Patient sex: M
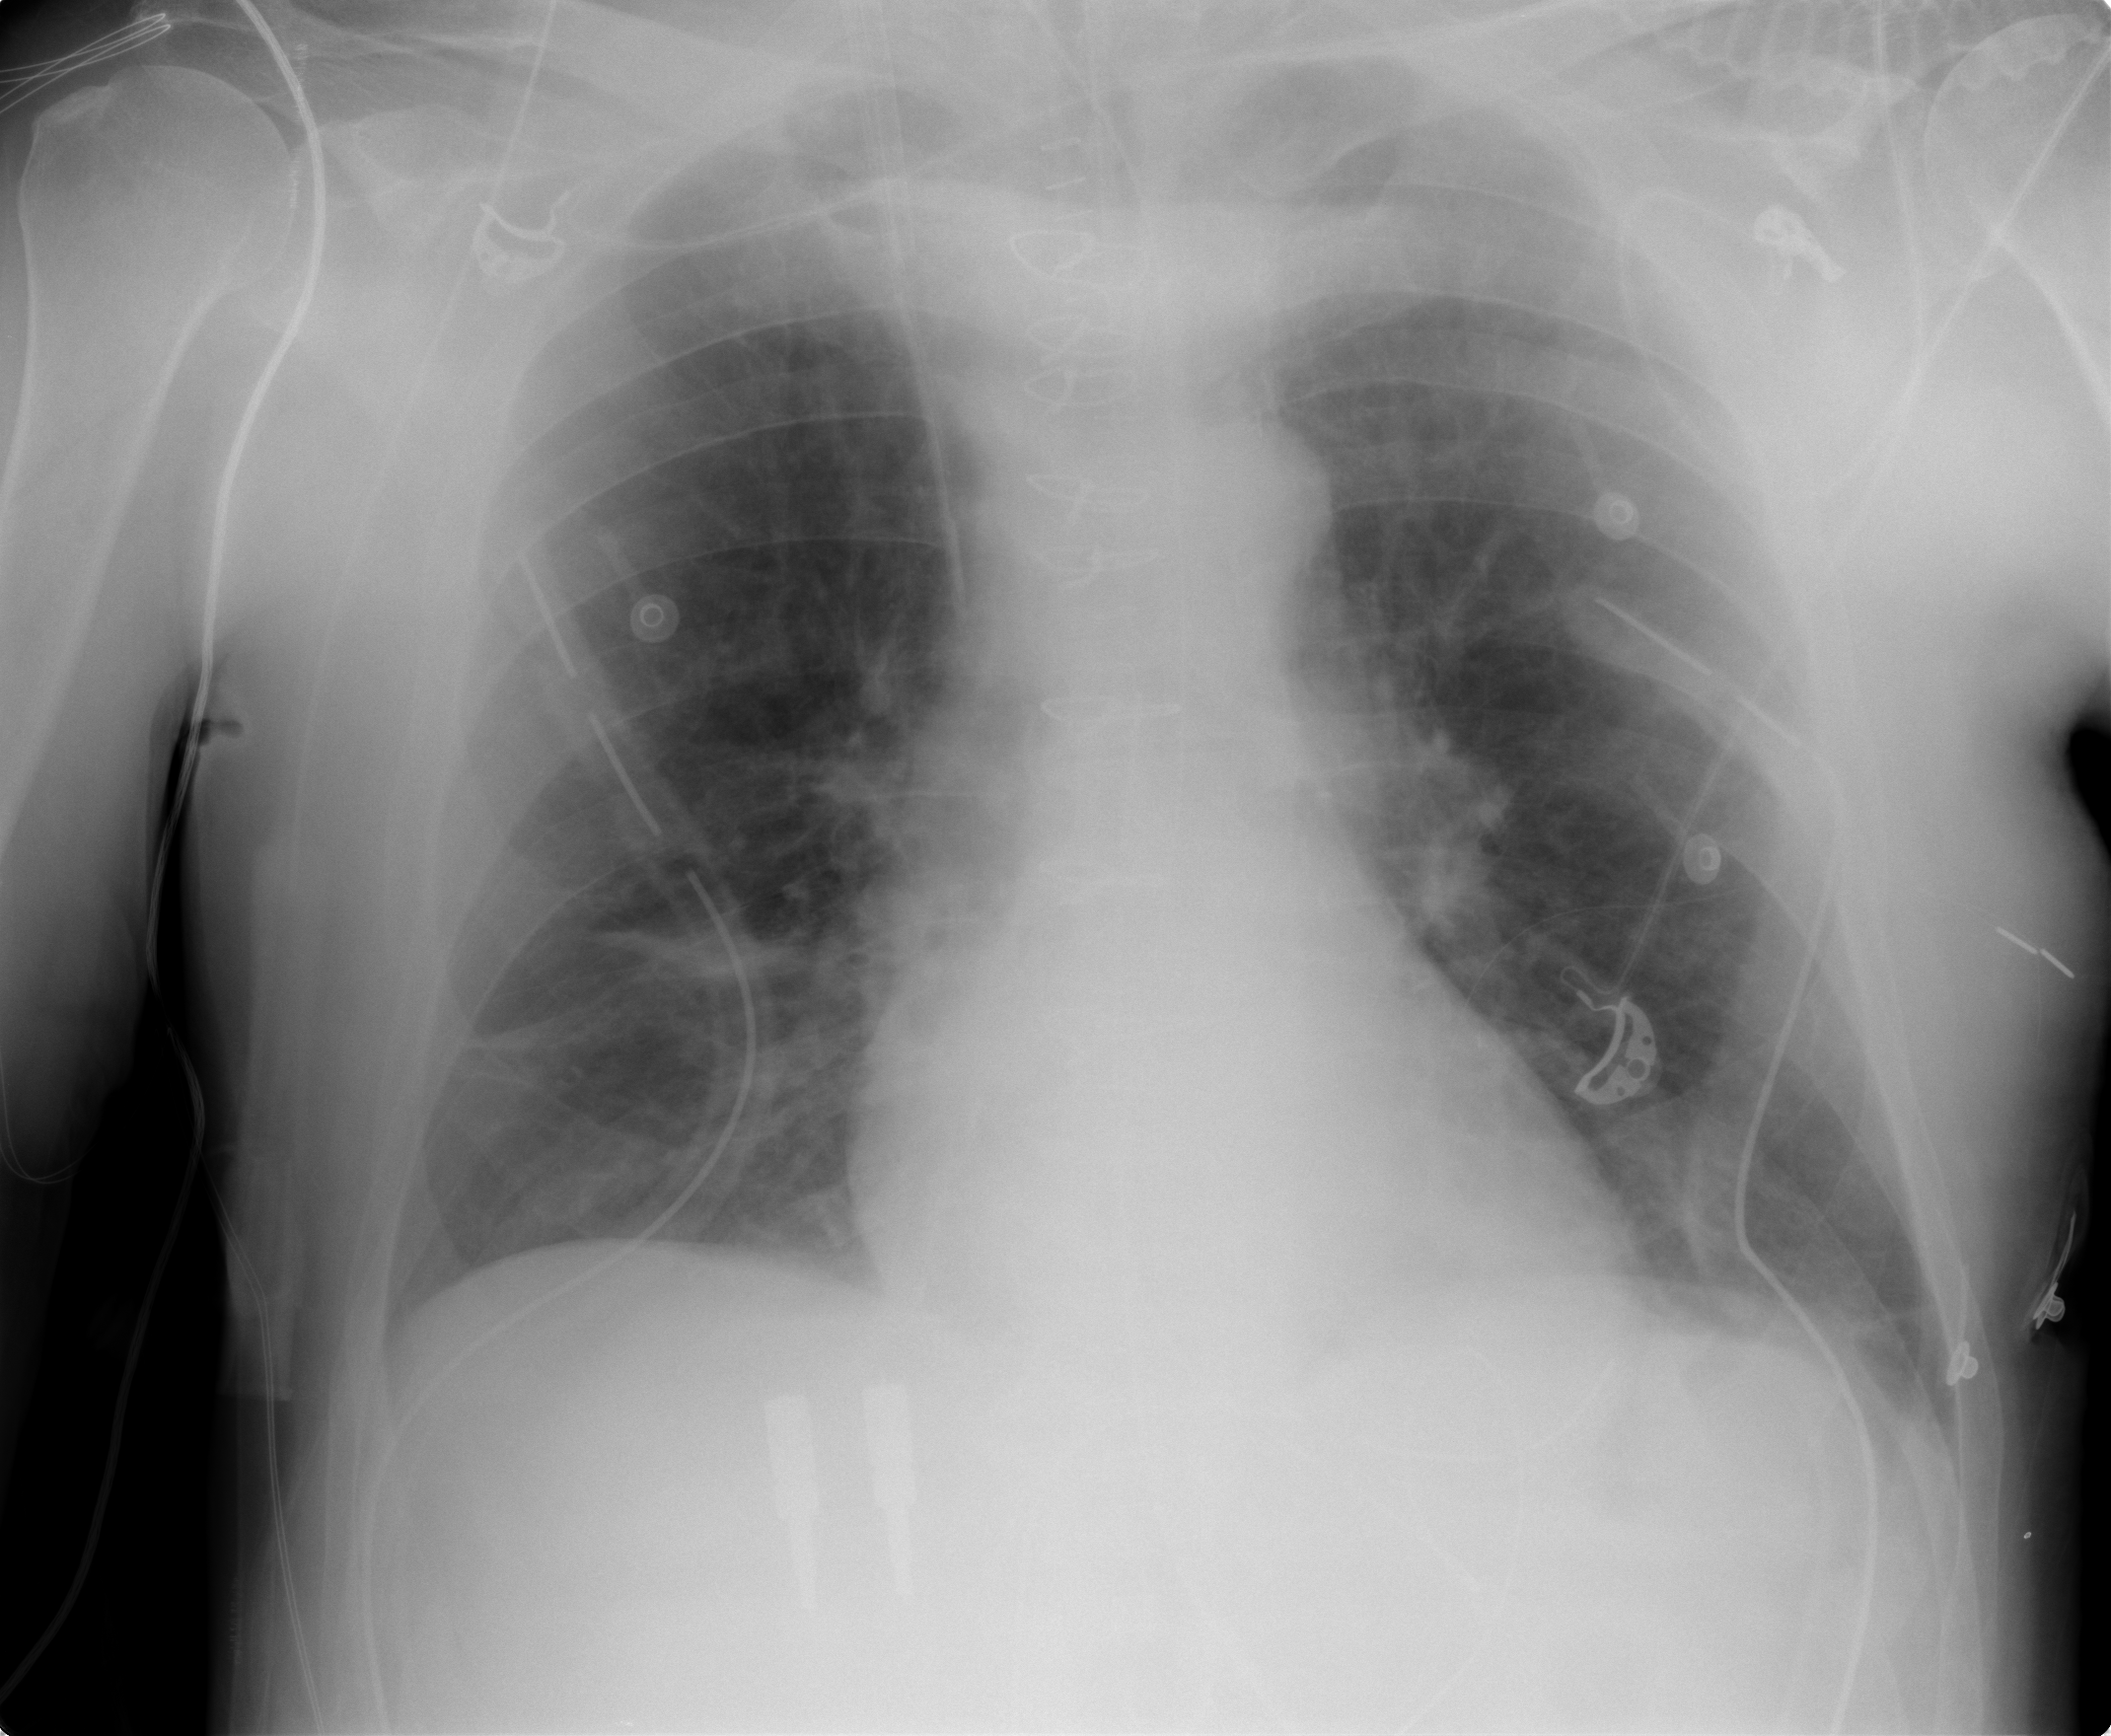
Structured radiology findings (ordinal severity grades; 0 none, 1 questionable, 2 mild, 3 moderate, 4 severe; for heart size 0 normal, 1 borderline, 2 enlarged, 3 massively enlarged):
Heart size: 0
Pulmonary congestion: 2
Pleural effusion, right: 0
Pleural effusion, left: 0
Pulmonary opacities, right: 0
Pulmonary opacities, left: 0
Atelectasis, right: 2
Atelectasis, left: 0